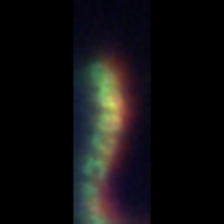
Taxon: Chaetoceros
Group: Diatoms